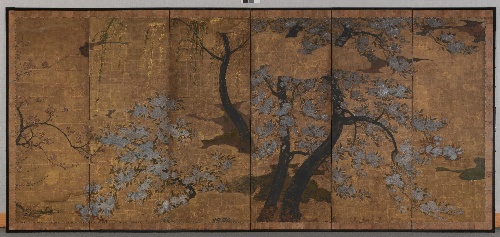
Title: 桜梅柳図屏風|Cherry, Plum and Willow Trees
Artist: Unidentified artist
Date: early 17th century
Object type: Screen
Classification: Paintings
Medium: Single six-panel folding screen; ink, color, gold, and gold leaf on paper
Culture: Japan
Period: Edo period (1615–1868)
Dimensions: Image: 60 3/8 in. × 11 ft. 5 9/16 in. (153.4 × 349.4 cm)
Department: Asian Art
Credit line: Mary Griggs Burke Collection, Gift of the Mary and Jackson Burke Foundation, 2003
Accession year: 2003
Repository: Metropolitan Museum of Art, New York, NY
Tags: Trees